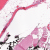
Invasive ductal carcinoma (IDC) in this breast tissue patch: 0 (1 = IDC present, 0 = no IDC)